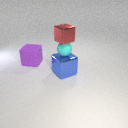
small cyan rubber sphere above large blue metal cube